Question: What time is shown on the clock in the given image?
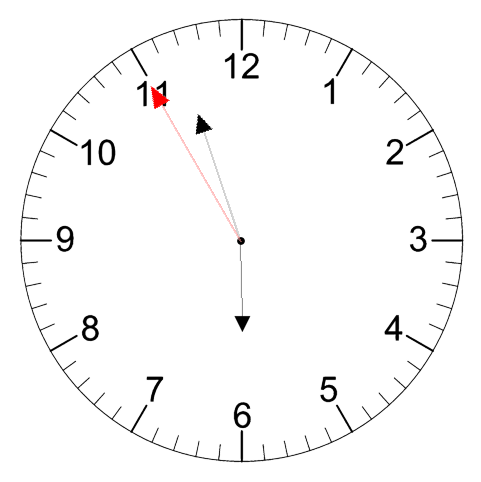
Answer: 05:56:55